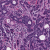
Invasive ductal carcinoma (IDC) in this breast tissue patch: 1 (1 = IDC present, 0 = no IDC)